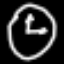
Label: clock